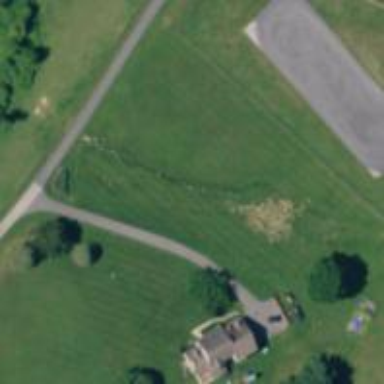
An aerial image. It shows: Driveway leading to service road.